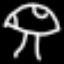
Label: mushroom